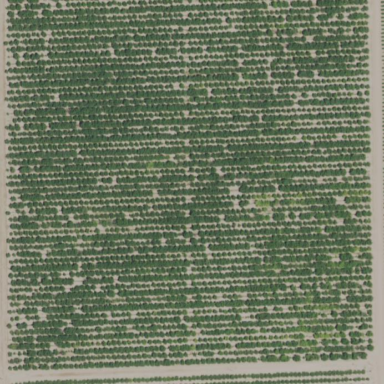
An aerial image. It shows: Orchard filled with almond trees.